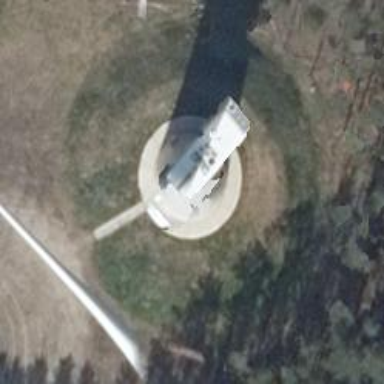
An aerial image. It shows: Wind turbine generator that utilizes wind as its source for generating electricity. It is of the horizontal axis type.